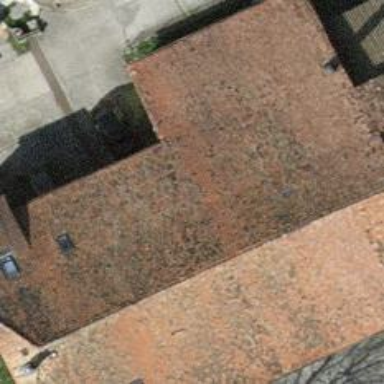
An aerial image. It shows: Detached building with hipped roof. It is kindergarten.